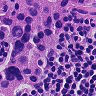
Metastatic tissue present: yes